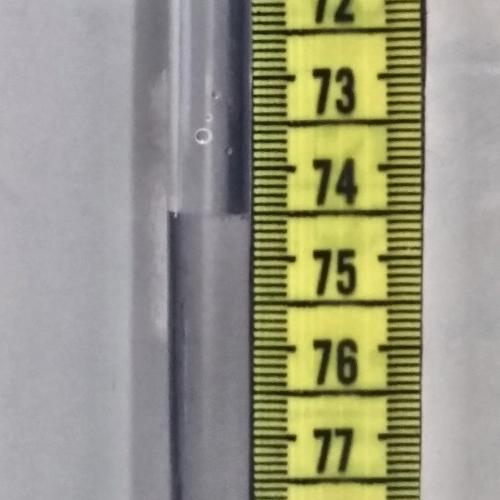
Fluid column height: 74.5 cm